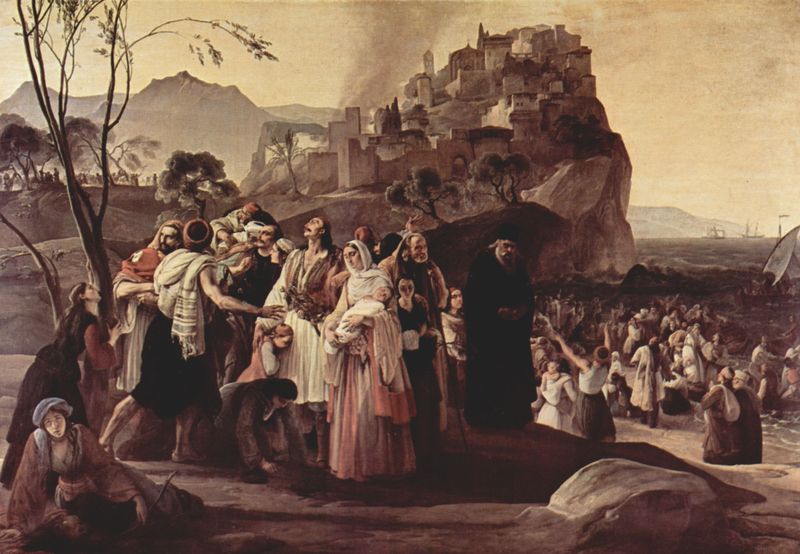
Titel: Die Flüchtlinge von Parga
Künstler: Francesco Hayez
Standort: Brescia
Institution: Pinacoteca Tosio Martinengo
Schlagwörter: baum, berg, blau, blätter, dunkel, felsen, feuer, gemälde, gruppe, himmel, mann, meer, schatten, umhang, wasser, wolken, bäume, frauen, kirchturm, landschaft, menschen, mädchen, sand, see, stadt, ufer, äste, braun, frau, grau, hell, hintergrund, licht, männer, schwarz, weiss, haus, rot, schleier, wolke, malerei, masse, bart, bärte, schnurrbart, bibel, kleidung, stein, steine, trauer, öl, ast, erde, ferne, horizont, häuser, hügel, natur, stamm, kirche, rauch, geistlicher, familie, kind, mutter, vater, blatt, traurig, wald, boot, boote, kinder, turm, bäumchen, küste, schiff, schiffe, segel, strand, ort, laufen, berge, farben, fels, gebirge, dorf, baby, silhouette, krieg, schlacht, draussen, kopftuch, allein, junge, suchen, burg, türme, künstler, knien, fraue, menschenmenge, kleinkind, pfarrer, jesus, griechen, leid, flehen, priester, mönch, stadtmauer, erschöpft, turban, familien, türkei, bitten, turbane, mütter, türken, burgberg, väter, geirge, nänner, proister, b#ume, raurig